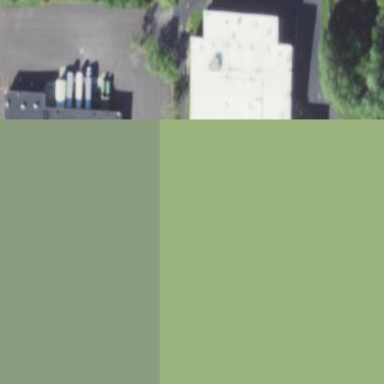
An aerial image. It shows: Commercial building.